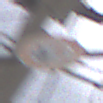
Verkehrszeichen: VorrangDesGegenverkehrs
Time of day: Midday
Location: Roofed (Special)
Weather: Overcast
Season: NotSpecified
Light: Natural